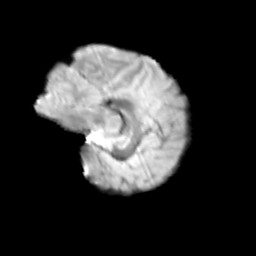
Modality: T2w
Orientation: sagittal
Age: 11
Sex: female
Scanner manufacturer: siemens
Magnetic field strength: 3 T
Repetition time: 3.8 s
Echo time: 0.07 s